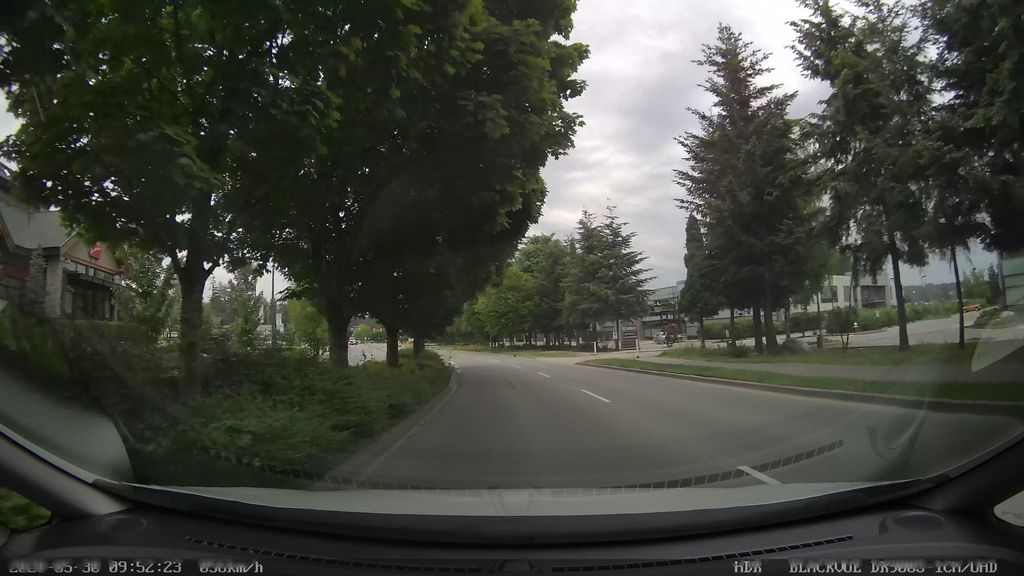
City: vancouver